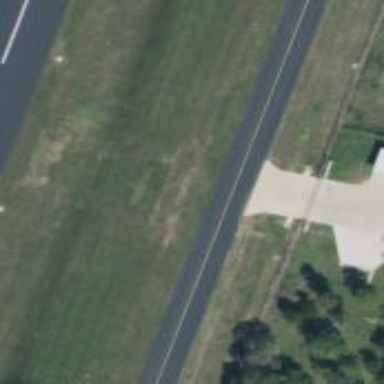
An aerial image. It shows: View of taxiway at the airport.